Question: If I'm developing a hiberante application, am I also developing a DD model?
My application does have a service layer ( which is in lines with the Observer pattern). Will there also be a Domain Layer wherein all the hibernate entities exist?
I'm looking my application somehting like this:

Do I need to know Domain Driven Design to write Hibernate Entities?
Can the application be hybrid - OOD in the service layer and DDD in the persistence layer?
I'm confused. Please clarify.
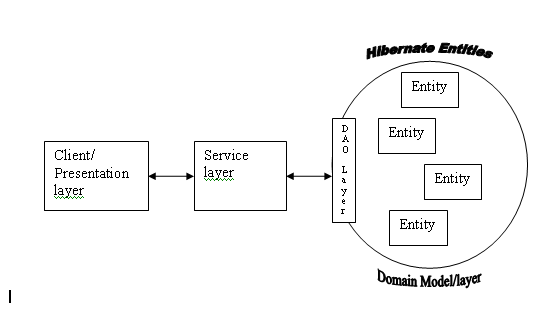
Answer: > If I'm developing an Hibernate application, am I also developing a DD model?
When using Hibernate, you'll probably create a domain model of entities and do some domain modeling but you aren't necessarily following principles, there is no direct implication. And actually, I'm tempted to say that it's most often the contrary, most Hibernate applications end up having an <URL>.
> Do I need to know Domain Driven Design to write Hibernate Entities?
No. there is no particular knowledge to have to write Entities. However, if you want to follow DDD, you obviously need to have some knowledge of DDD. And if you want to go this direction, using Hibernate (as your factory for entities) has some implications on the implementation. <URL> is a very nice blog post on the topic and describes an AOP based approach.
### Resources
- <URL> sample application
### See also
- <URL>